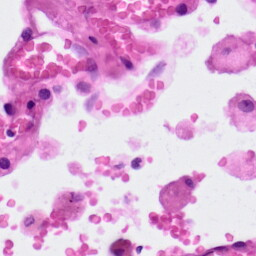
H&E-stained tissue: Lung